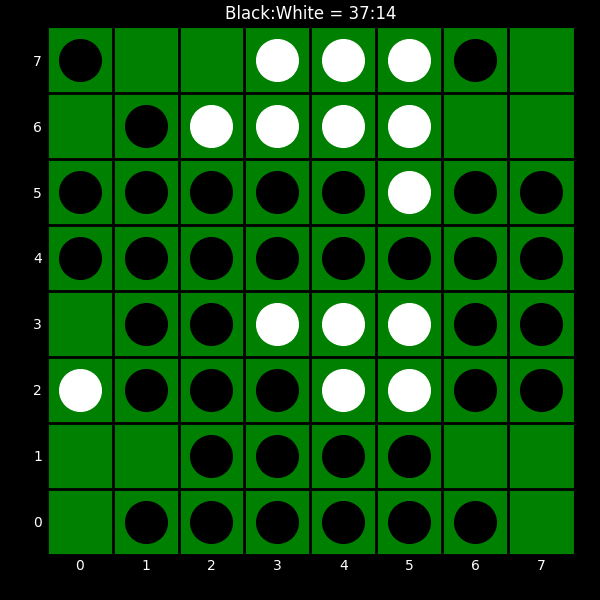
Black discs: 37
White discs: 14